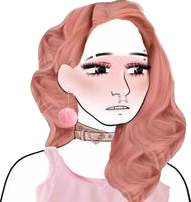
Label: 5_Doomer_Girl